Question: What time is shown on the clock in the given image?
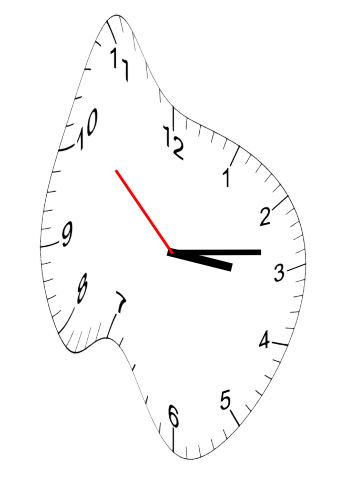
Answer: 03:13:52